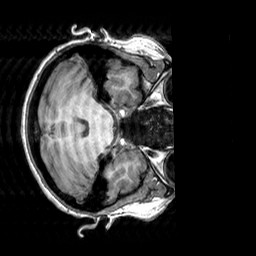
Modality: T1w
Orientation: axial
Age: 29
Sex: female
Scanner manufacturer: siemens
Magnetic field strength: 3 T
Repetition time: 2.3 s
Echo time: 0.00303 s